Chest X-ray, AP view. Patient: 56 years old, sex F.
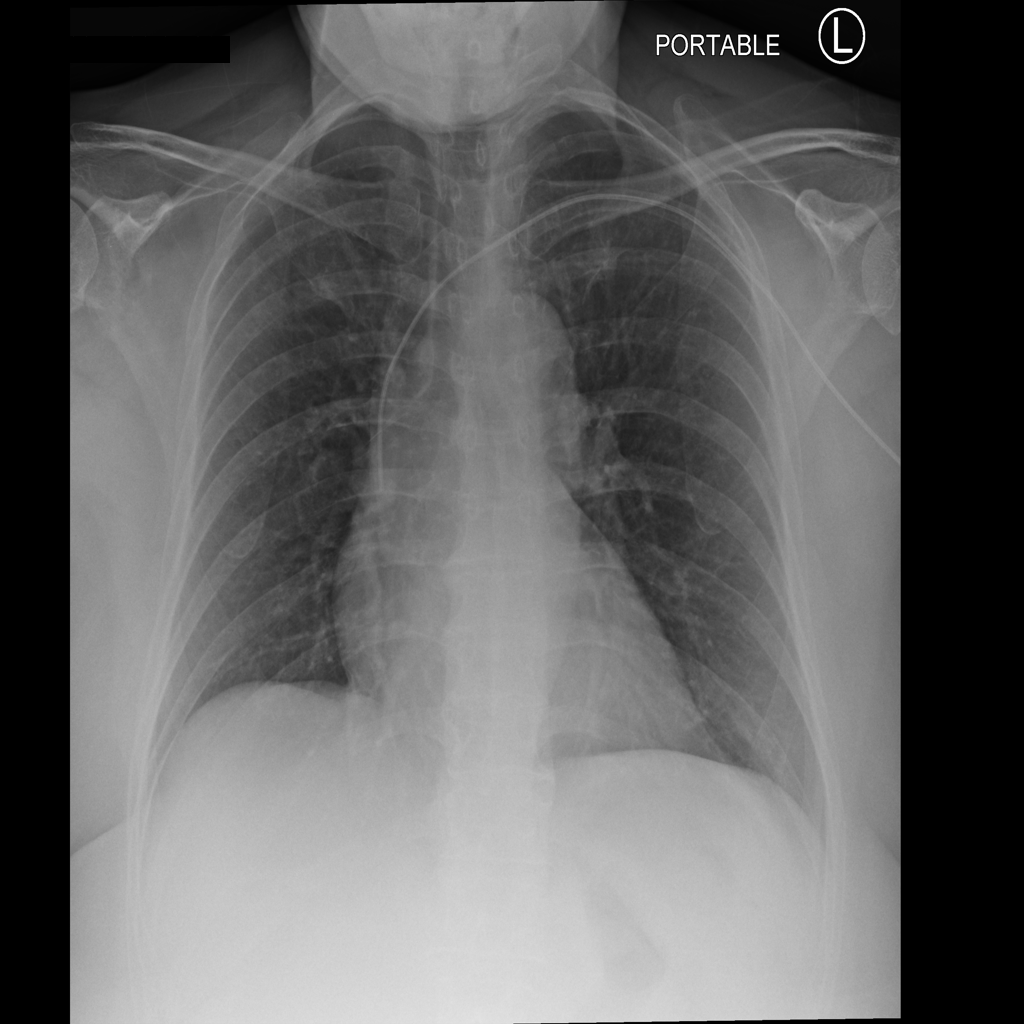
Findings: No Finding